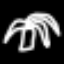
Label: palm tree